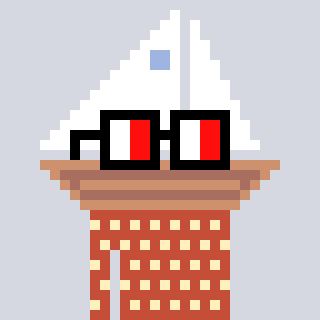
a pixel art character with square glasses with black frames and red eyes, a sailboat-shaped head and a rust-colored body on a cool background